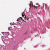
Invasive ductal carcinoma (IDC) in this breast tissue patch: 0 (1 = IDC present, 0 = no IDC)